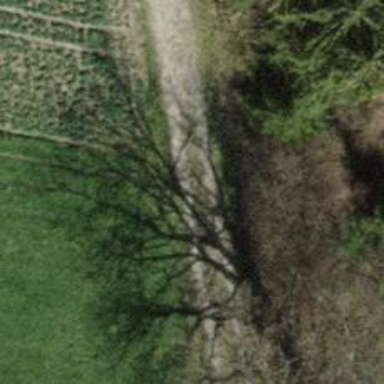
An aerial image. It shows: Track road with grade3 tracktype.